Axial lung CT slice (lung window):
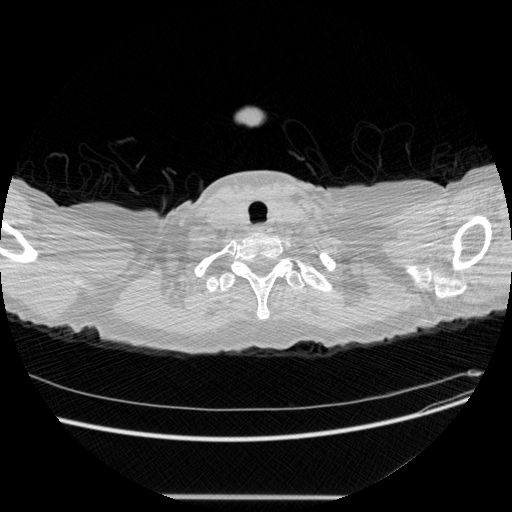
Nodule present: no